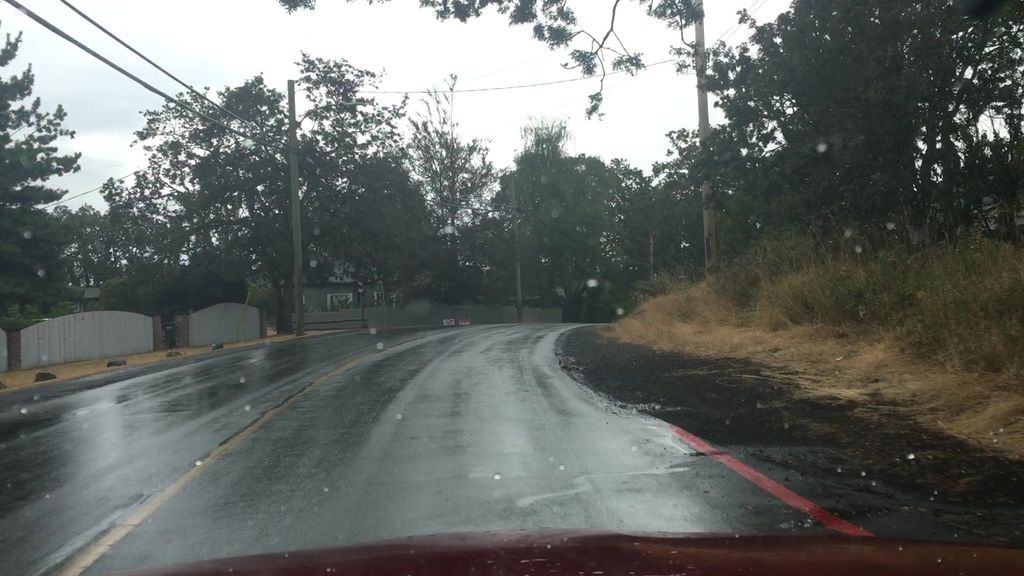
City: victoria